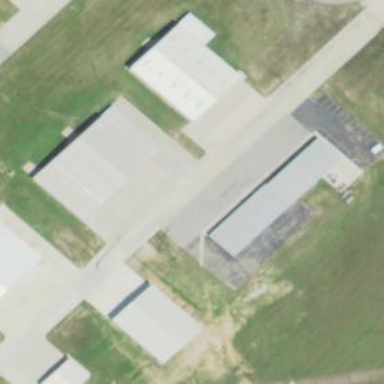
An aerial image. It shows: Hangar building located at airport.